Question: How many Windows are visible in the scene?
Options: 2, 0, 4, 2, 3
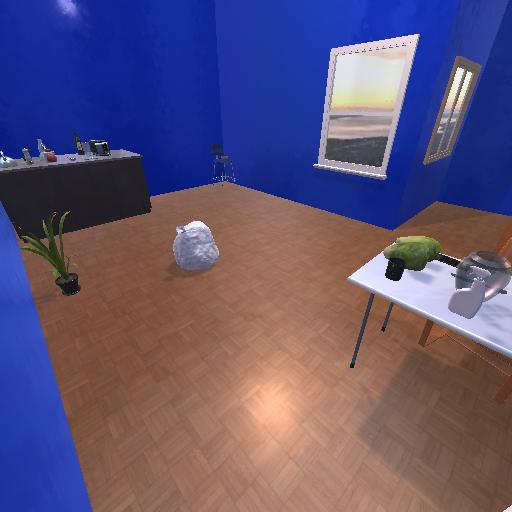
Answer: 2